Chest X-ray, PA view. Patient: 68 years old, sex F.
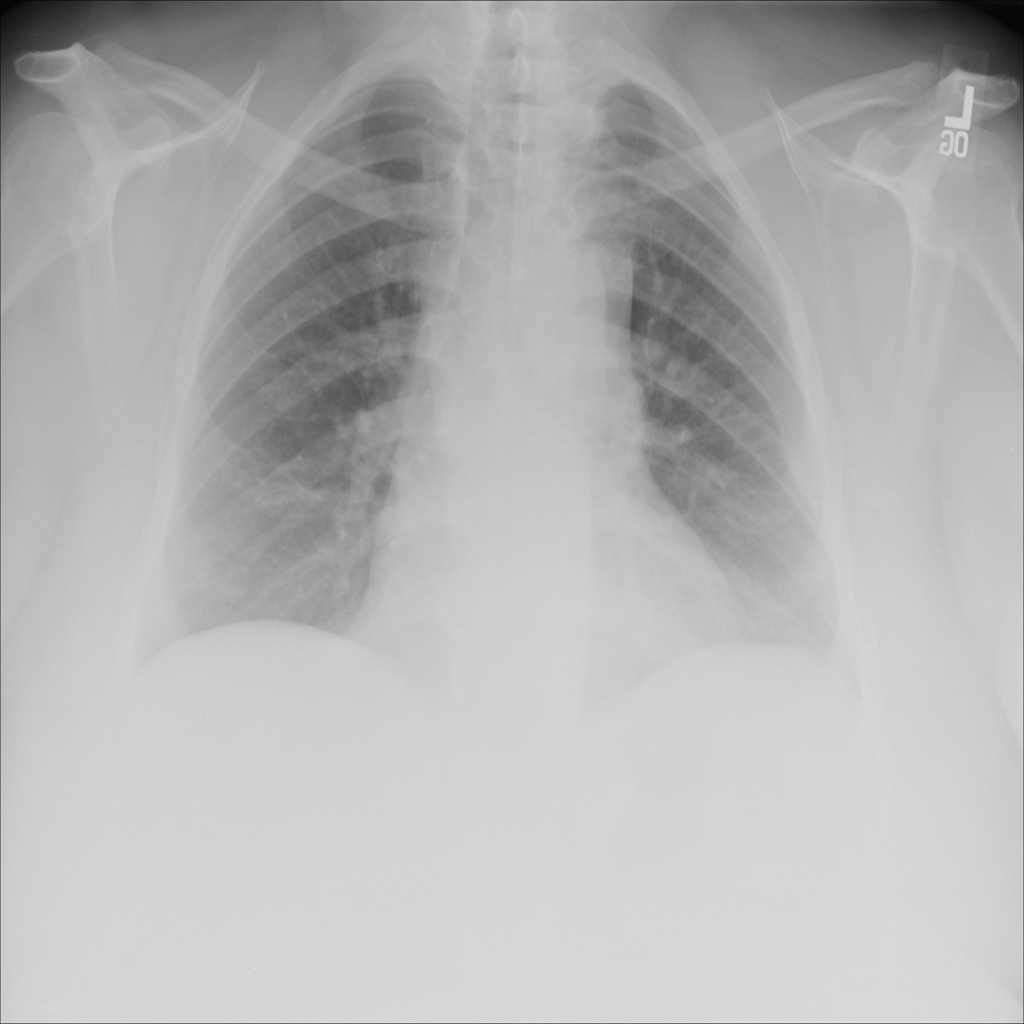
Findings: No Finding